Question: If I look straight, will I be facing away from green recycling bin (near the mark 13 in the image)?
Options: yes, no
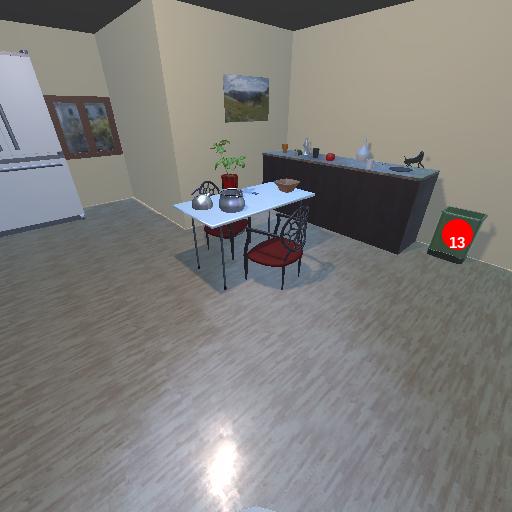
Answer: yes